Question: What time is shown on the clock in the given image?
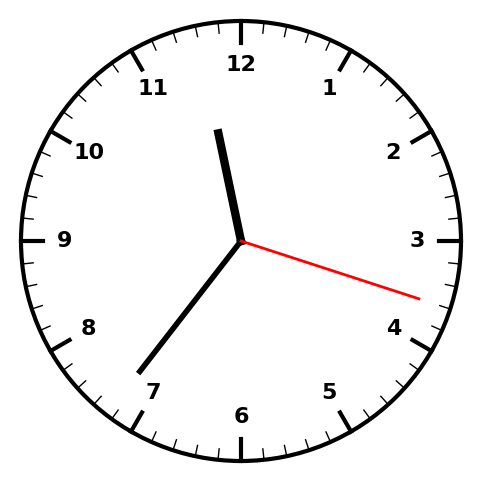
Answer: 11:36:18